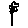
Label: flower